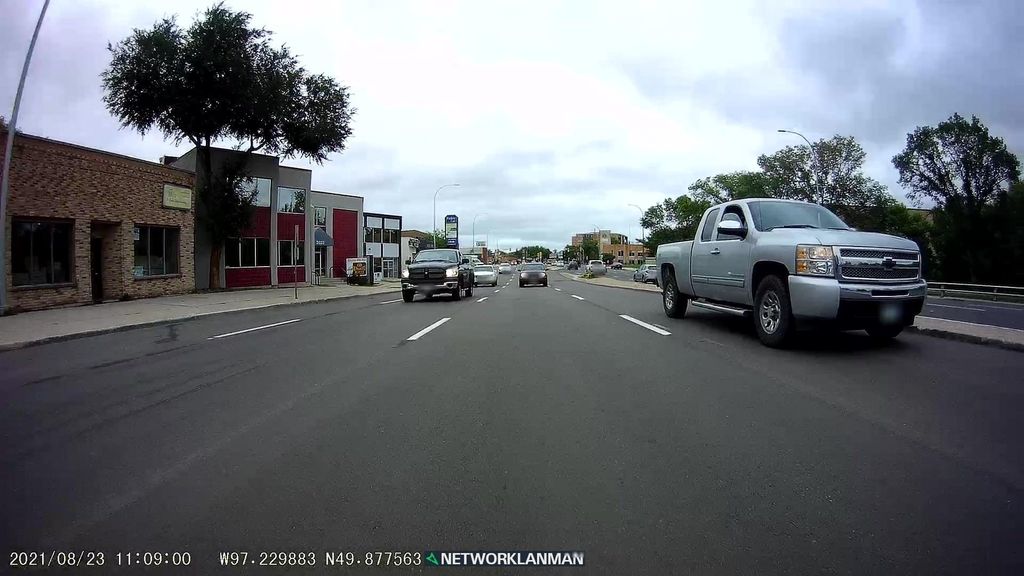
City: winnipeg